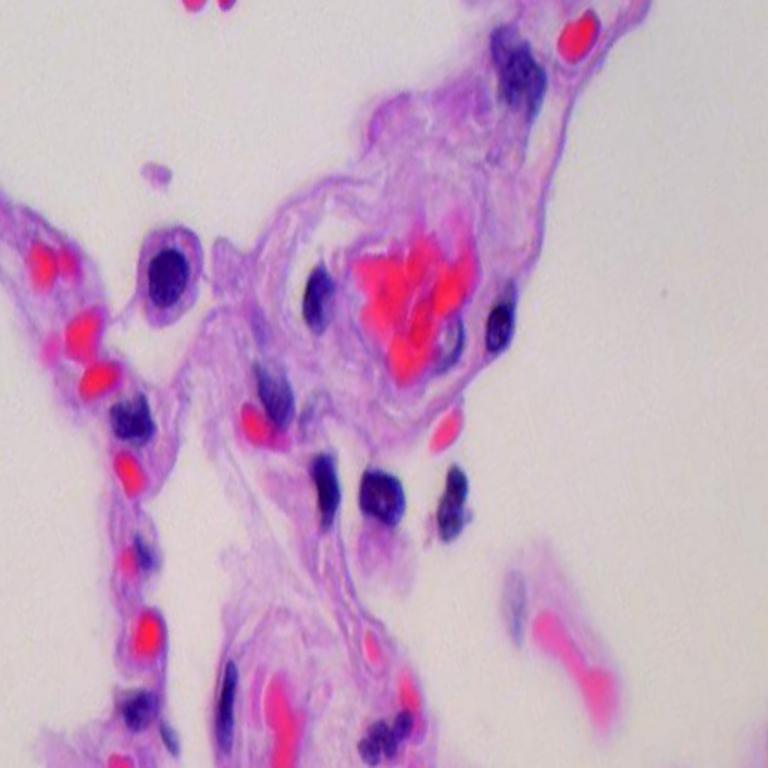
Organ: lung
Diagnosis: benign